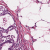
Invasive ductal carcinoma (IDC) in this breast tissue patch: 0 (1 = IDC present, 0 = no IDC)